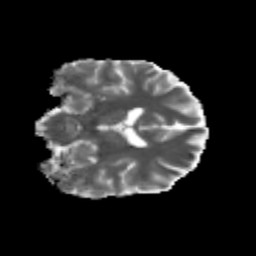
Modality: MD
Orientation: coronal
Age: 22
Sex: male
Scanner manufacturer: siemens
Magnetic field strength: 3 T
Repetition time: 3.5 s
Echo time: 0.125 s